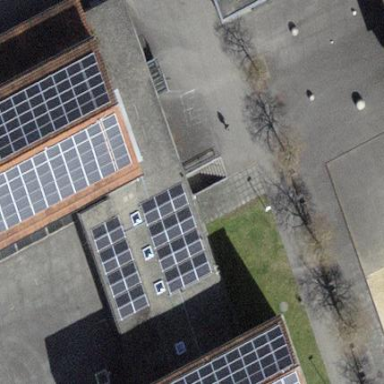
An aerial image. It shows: School building with flat roof.